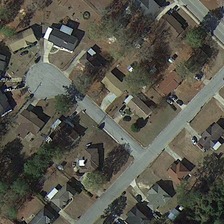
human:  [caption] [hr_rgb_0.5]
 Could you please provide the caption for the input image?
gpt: many buildings and green plants are in a medium residential area .

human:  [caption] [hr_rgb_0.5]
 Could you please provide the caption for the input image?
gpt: many buildings and green plants are in a medium residential area .

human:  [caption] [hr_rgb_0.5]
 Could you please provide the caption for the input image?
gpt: many buildings and green plants are in a medium residential area .

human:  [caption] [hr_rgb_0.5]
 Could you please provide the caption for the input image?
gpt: many buildings and green plants are in a medium residential area .

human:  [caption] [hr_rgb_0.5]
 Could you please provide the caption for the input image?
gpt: many buildings and green plants are in a medium residential area .